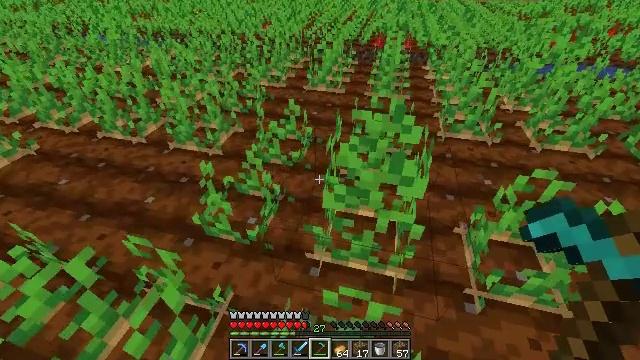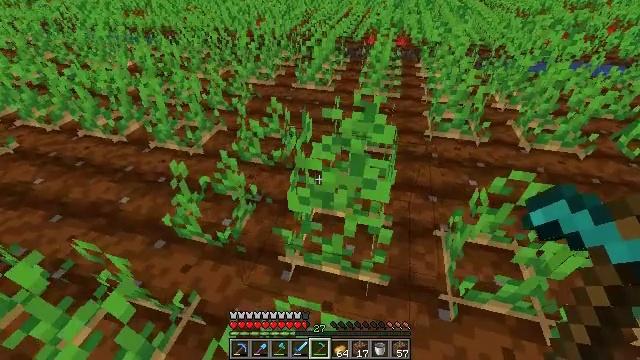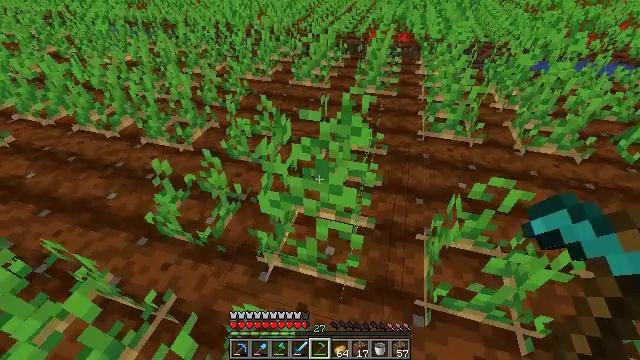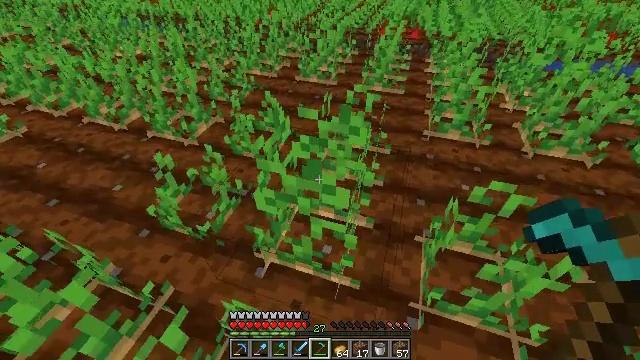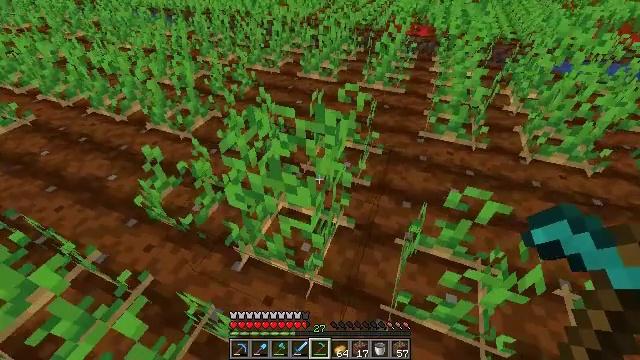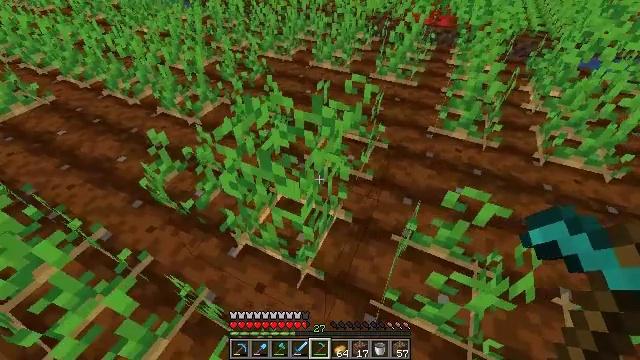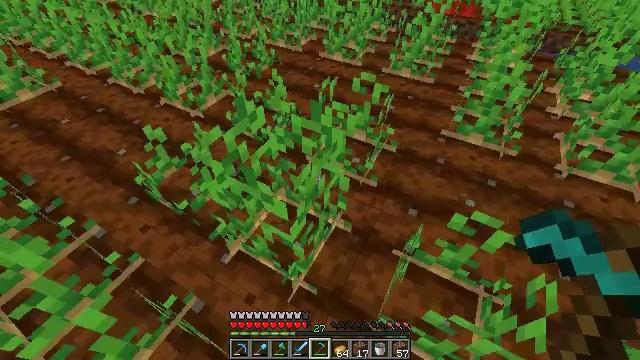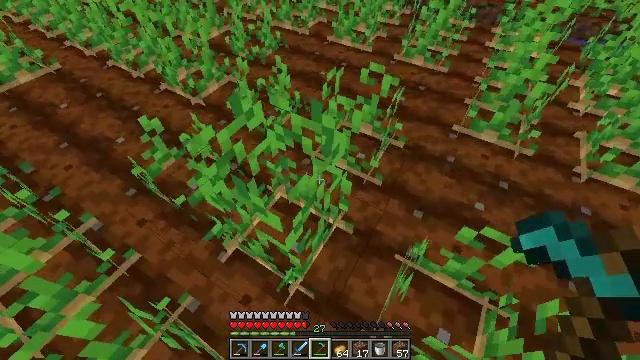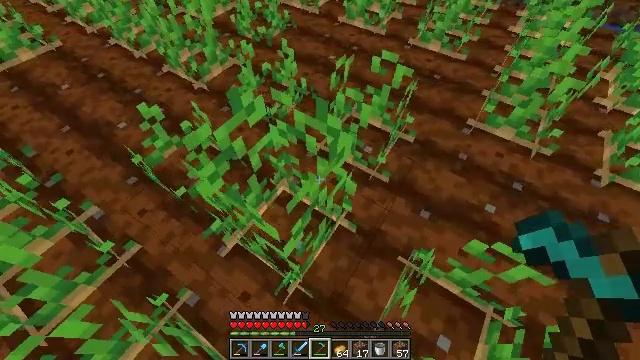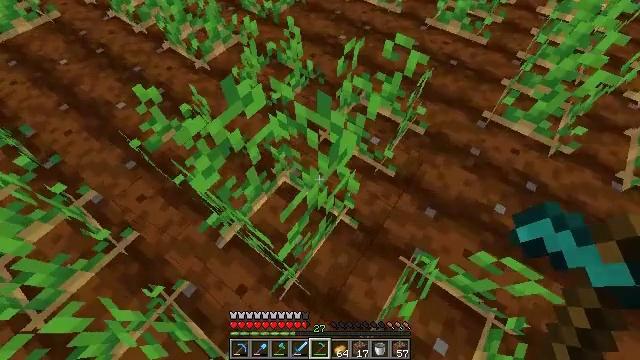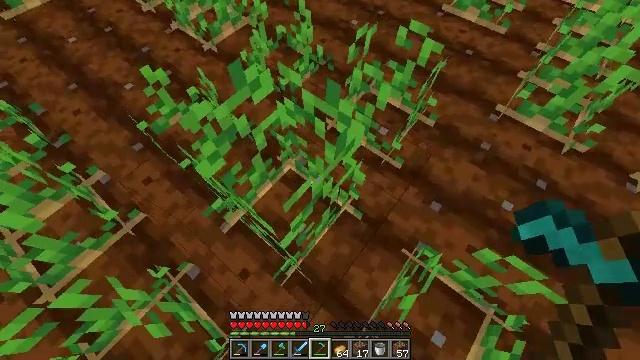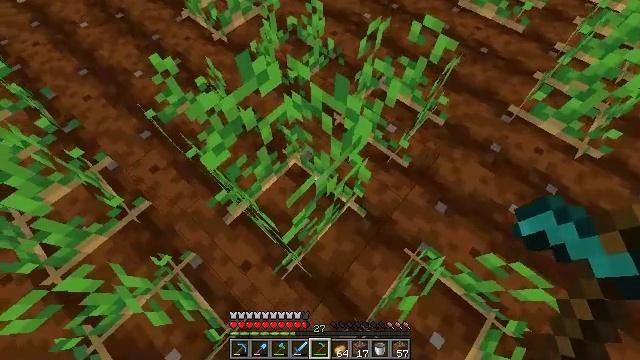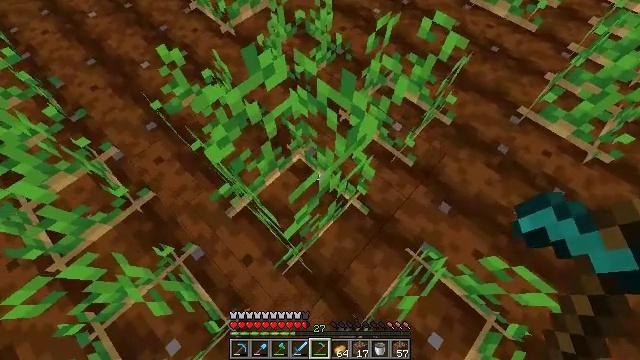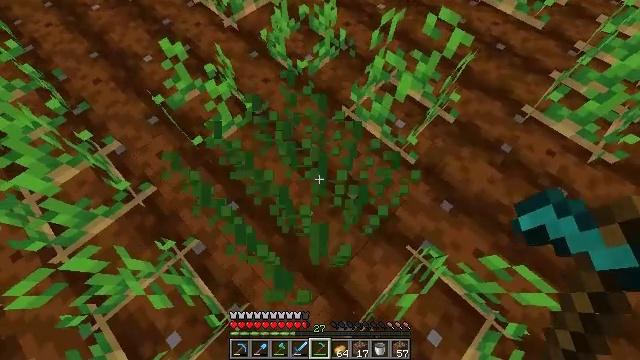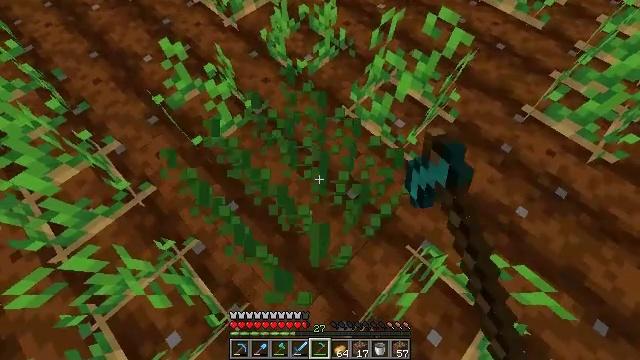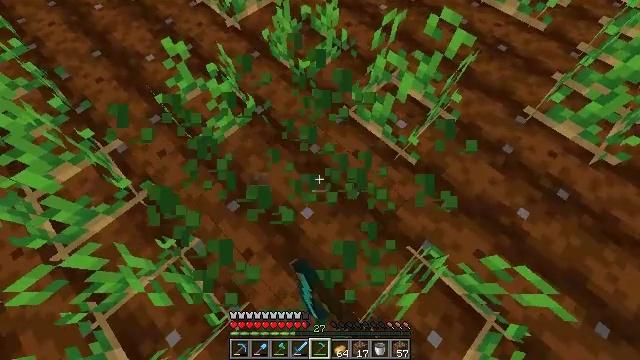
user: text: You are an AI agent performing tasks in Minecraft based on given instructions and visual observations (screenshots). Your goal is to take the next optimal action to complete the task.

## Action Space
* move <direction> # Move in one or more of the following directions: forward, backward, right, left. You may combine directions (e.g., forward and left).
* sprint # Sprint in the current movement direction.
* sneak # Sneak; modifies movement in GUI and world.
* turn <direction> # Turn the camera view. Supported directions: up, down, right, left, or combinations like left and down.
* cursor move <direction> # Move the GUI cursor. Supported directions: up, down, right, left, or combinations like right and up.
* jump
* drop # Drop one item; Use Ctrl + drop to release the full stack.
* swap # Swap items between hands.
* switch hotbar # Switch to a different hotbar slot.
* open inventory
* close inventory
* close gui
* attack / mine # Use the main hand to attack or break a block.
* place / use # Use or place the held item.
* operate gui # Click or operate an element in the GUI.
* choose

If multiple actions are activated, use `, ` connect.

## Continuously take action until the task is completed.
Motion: motion action
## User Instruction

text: Dig up potatoes from the soil.
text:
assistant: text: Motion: move right
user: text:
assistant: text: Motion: move right, turn left
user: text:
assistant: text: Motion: move right, turn left
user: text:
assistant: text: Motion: turn left
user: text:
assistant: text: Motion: move forward, turn left and down
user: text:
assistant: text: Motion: move forward, turn left and down
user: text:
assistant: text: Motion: move forward, turn left and down
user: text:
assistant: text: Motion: turn left and down
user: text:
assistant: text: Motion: turn left and down
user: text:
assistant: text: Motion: turn left and down
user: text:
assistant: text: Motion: turn left and down
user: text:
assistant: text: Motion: turn left
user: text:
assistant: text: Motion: attack / mine
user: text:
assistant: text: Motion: attack / mine
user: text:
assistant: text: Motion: no_op
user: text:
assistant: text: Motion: no_op
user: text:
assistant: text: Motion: turn up
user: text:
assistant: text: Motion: turn left and up
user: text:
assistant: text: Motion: turn left and up
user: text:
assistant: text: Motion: move forward, turn left and up
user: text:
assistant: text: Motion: move forward, turn left and up
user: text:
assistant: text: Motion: move forward, turn up
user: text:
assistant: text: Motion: move forward
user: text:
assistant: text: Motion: no_op
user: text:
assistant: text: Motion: turn up
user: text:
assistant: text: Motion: turn left and up
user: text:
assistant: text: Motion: move right, turn left and up
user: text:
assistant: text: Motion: move right, turn left and up
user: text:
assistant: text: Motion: move forward and move right, turn left and up
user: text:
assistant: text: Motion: move forward, turn left and up